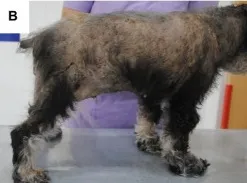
Schematic diagram photography of cutaneous lesion improvement. No significant improvement was observed 2 weeks after the management of superficial pyoderma and Malassezia dermatitis (B).
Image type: medical_photograph (skin_photograph)